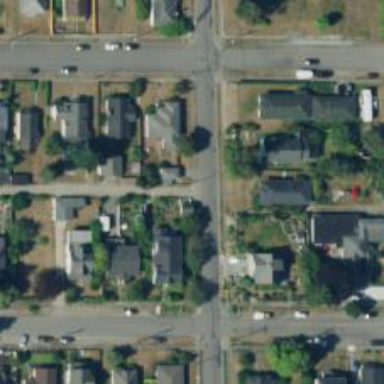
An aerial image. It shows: Alley classified as service road.